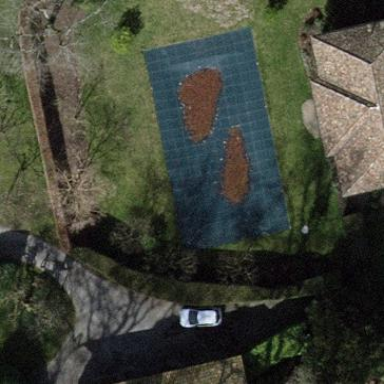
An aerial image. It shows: Swimming pool located in leisure land.